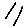
Label: line